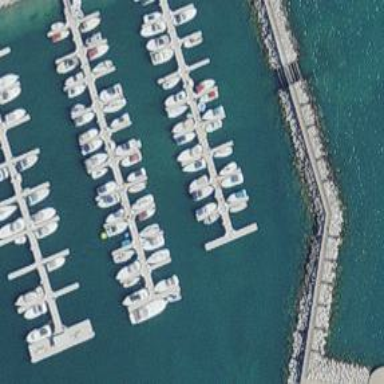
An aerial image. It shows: Man-made pier.